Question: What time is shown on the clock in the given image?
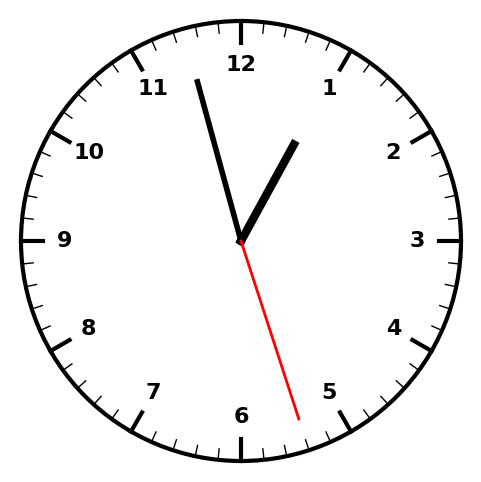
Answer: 12:57:27